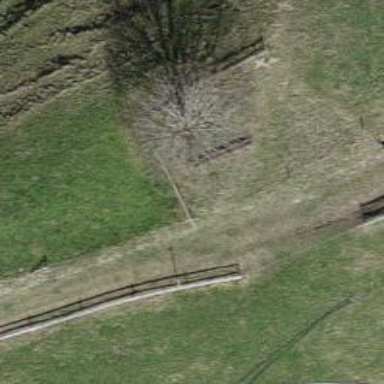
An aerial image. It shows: Deciduous broadleaved tree.